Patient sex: F
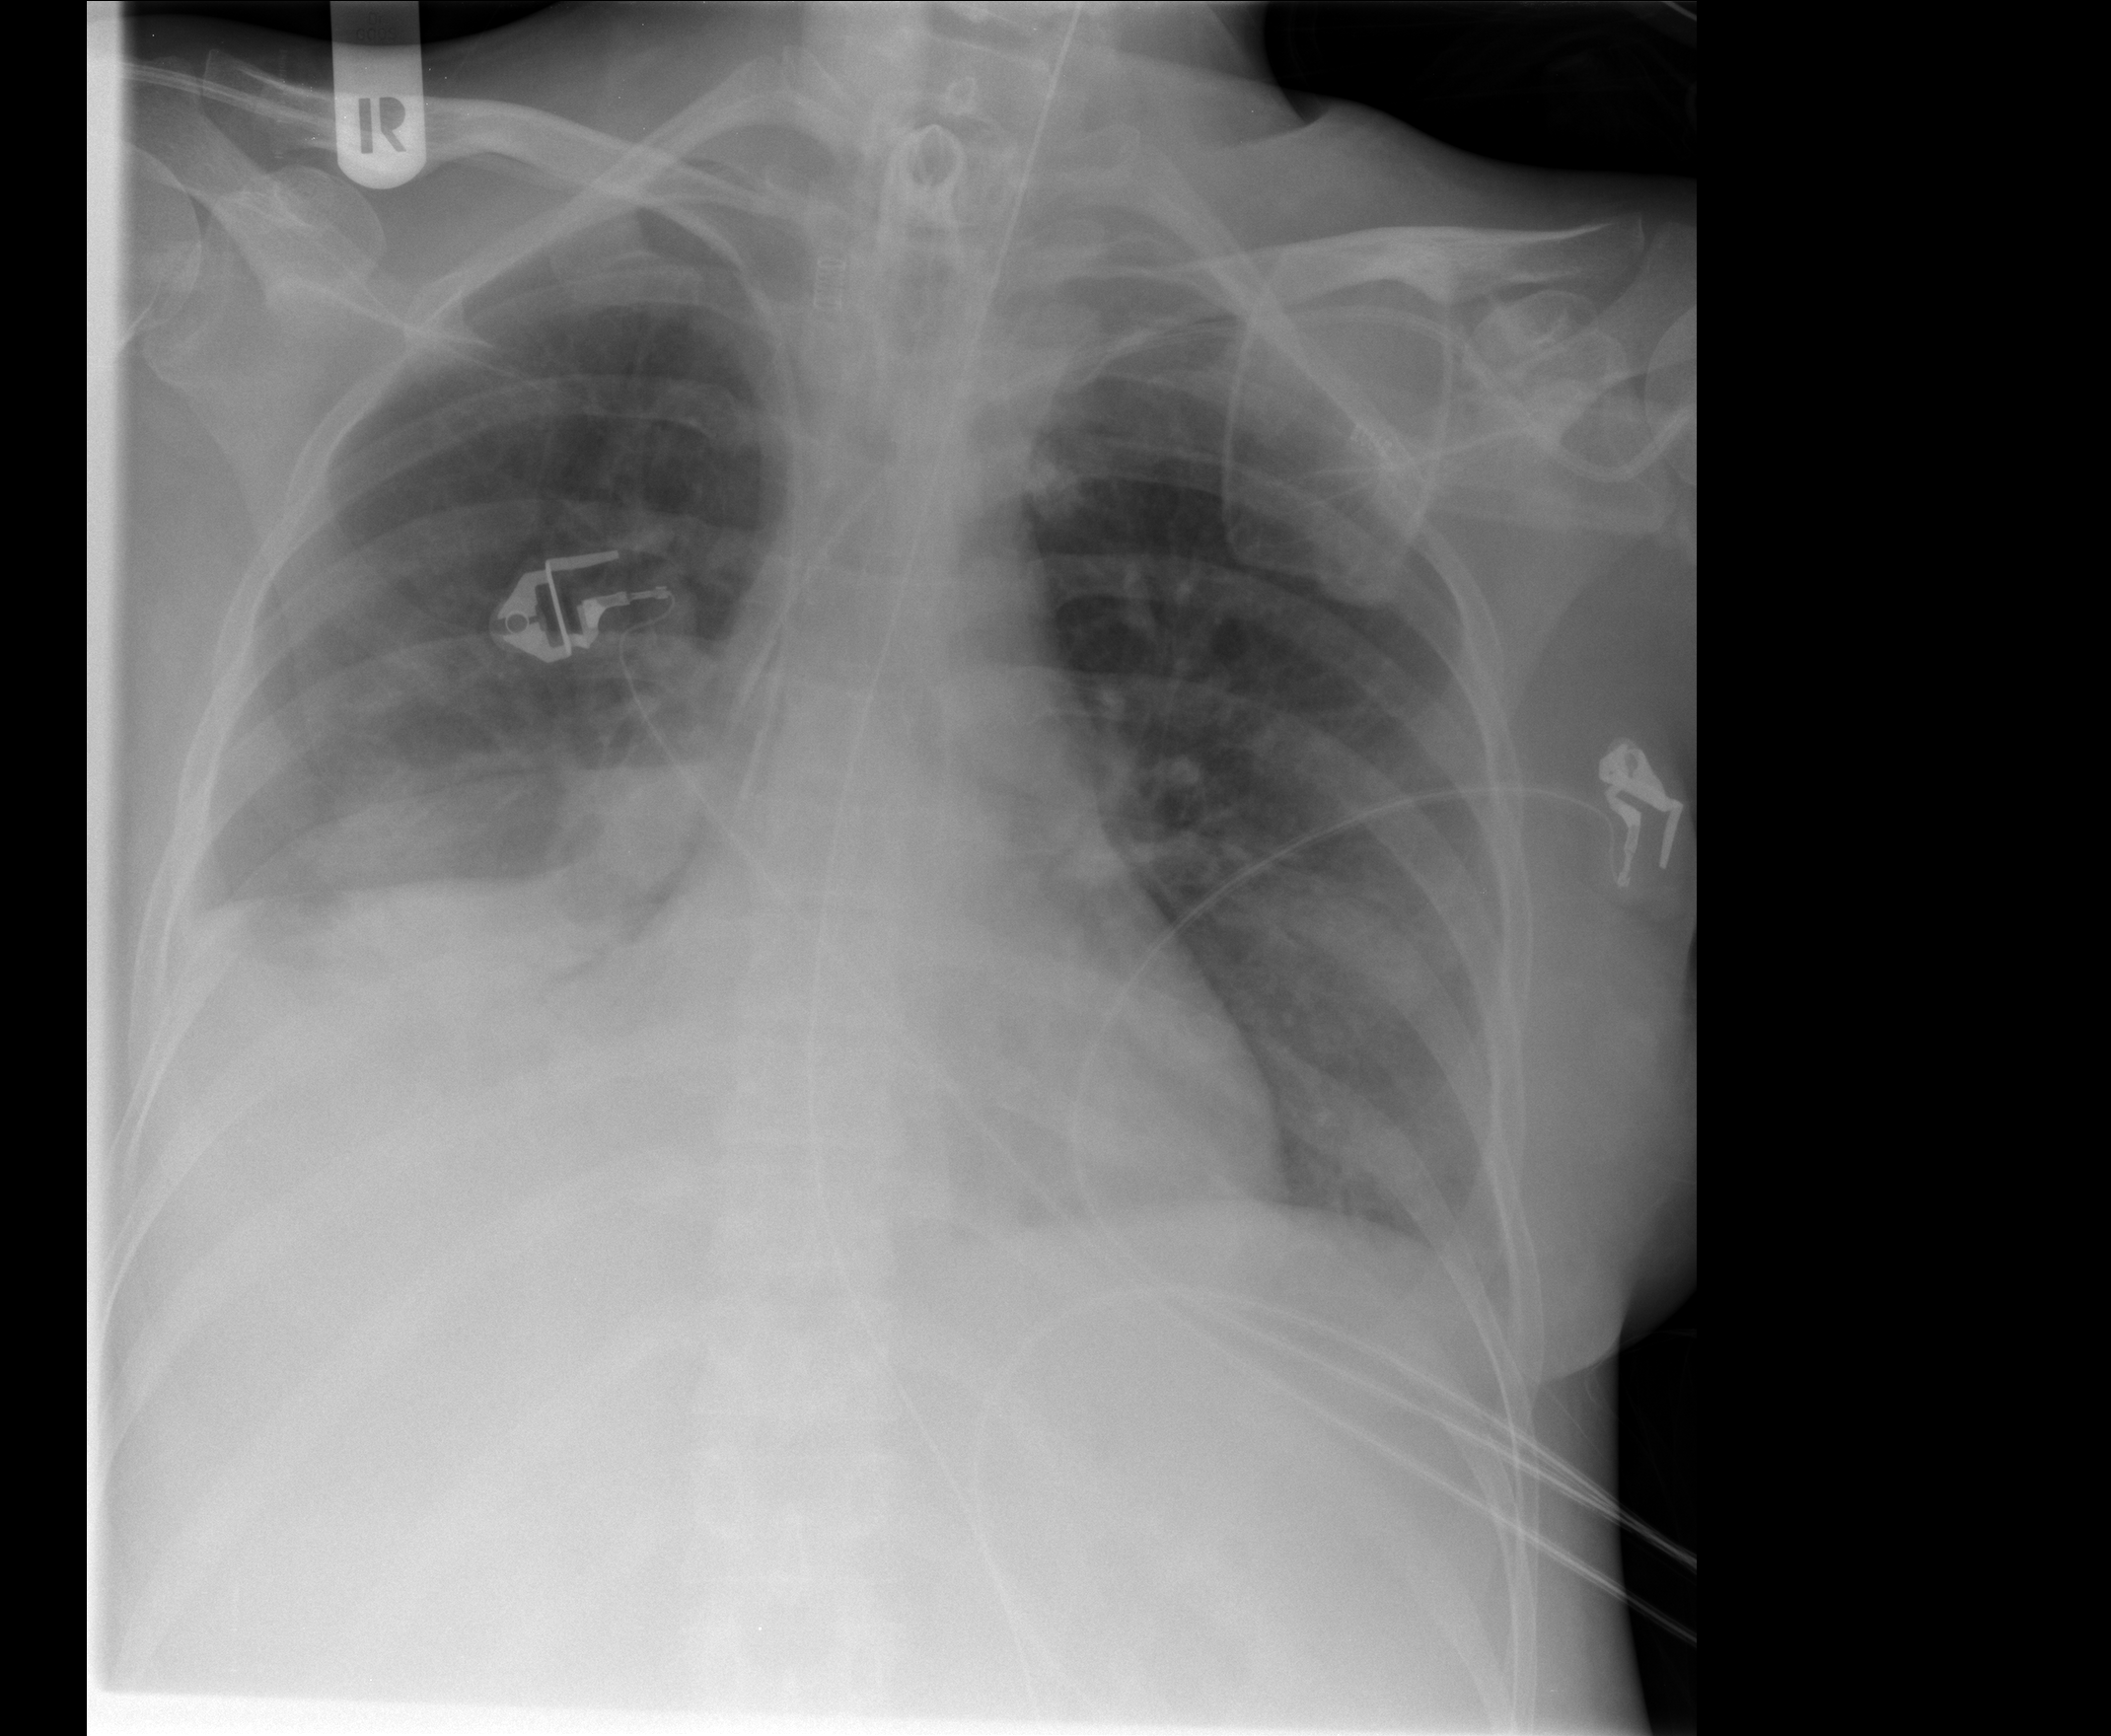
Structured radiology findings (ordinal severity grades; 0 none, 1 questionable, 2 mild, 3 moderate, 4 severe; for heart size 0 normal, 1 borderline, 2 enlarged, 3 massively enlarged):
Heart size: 0
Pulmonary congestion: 0
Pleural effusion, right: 2
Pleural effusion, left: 0
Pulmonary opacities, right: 2
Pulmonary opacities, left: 0
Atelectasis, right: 2
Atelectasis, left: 0